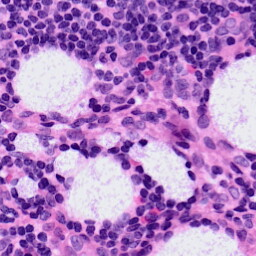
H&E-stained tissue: LymphNode